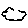
Label: cloud